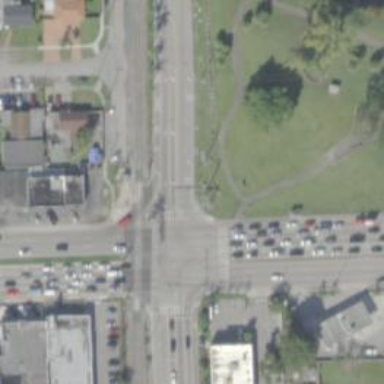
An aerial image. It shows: Primary highway with asphalt surface and separate sidewalk.